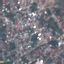
Label: Residential